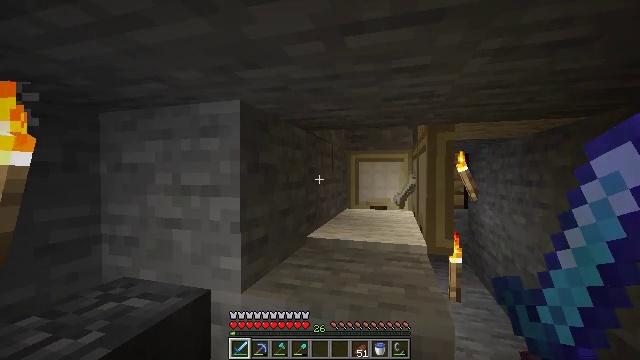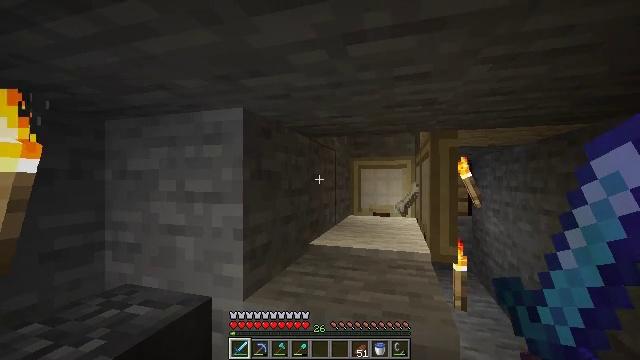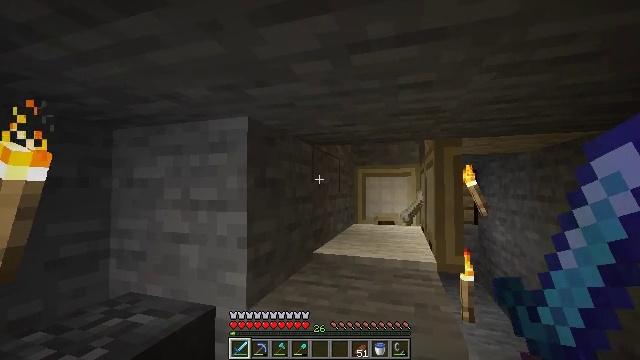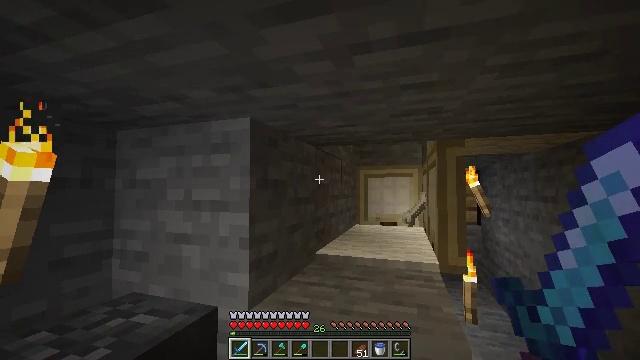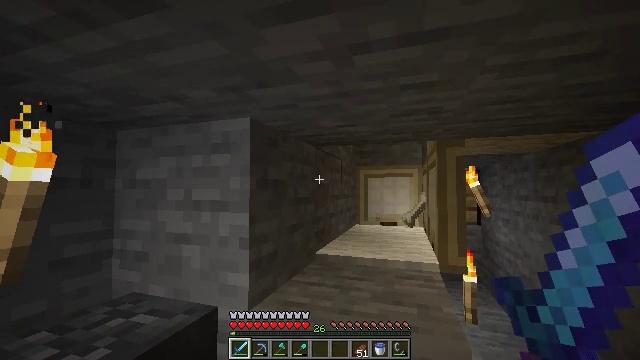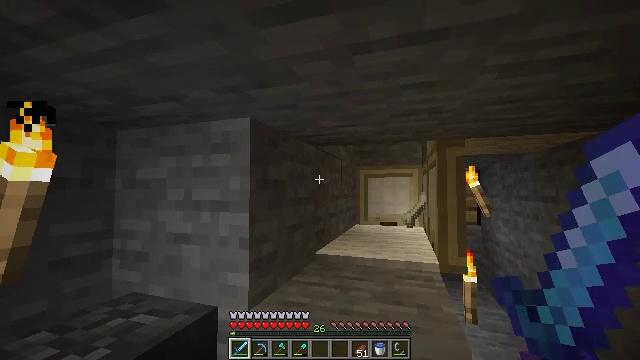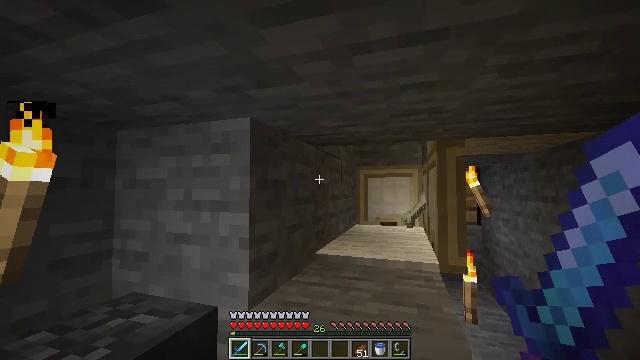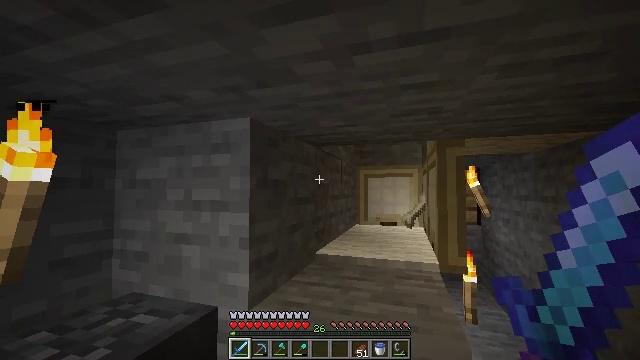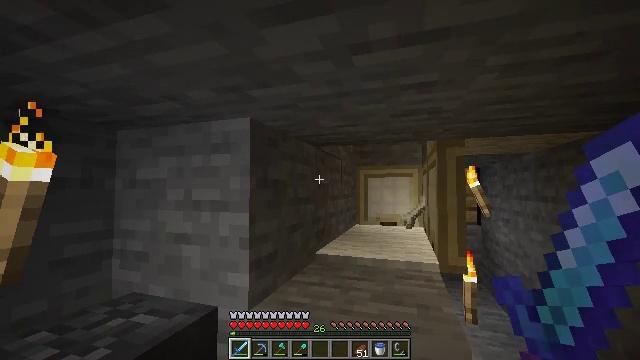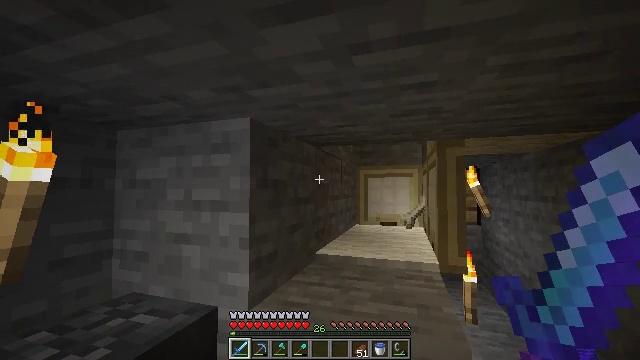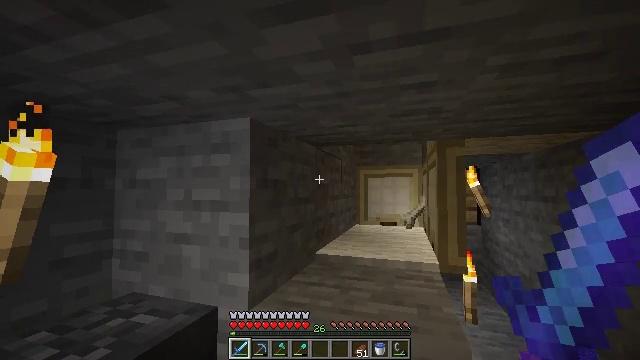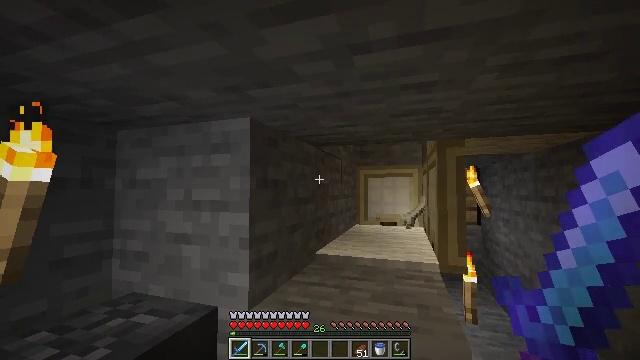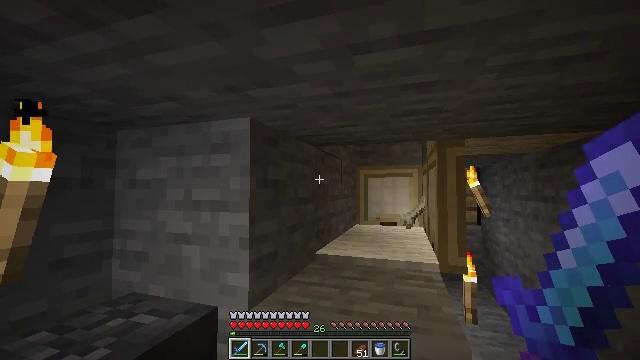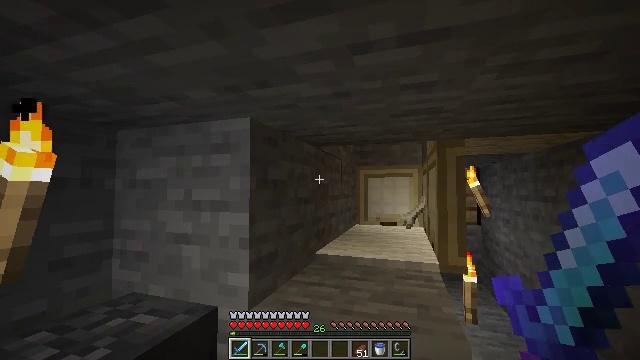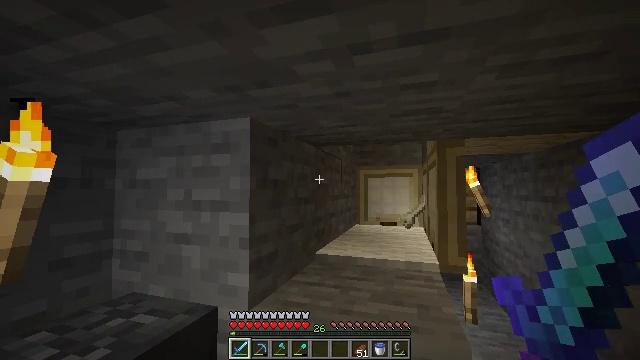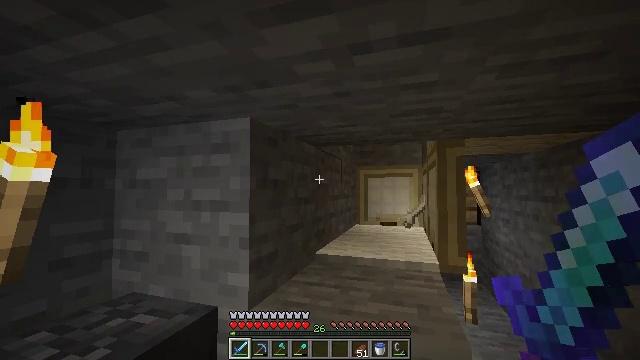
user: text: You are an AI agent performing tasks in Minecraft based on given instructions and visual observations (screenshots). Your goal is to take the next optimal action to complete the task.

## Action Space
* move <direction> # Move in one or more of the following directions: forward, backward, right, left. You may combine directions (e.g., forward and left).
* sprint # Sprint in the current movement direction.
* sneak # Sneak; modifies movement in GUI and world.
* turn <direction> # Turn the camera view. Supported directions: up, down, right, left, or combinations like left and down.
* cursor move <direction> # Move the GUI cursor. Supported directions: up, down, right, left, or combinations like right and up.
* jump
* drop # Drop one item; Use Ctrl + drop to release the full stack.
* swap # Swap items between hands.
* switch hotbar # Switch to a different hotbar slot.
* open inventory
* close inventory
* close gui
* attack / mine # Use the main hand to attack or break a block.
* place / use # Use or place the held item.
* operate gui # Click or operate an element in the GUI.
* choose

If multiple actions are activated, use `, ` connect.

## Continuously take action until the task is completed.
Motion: motion action
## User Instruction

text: Harvest the hopper from its place.
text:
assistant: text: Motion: turn up
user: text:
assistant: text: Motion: turn up
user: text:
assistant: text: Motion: no_op
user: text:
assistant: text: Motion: no_op
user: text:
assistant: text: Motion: no_op
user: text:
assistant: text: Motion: no_op
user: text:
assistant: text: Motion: no_op
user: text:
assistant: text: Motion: no_op
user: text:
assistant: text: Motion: no_op
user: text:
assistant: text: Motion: no_op
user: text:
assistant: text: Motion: no_op
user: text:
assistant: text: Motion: no_op
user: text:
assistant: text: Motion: no_op
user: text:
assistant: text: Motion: no_op
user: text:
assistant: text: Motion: no_op
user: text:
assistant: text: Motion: no_op
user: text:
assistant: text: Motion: no_op
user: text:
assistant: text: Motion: no_op
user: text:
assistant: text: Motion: no_op
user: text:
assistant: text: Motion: no_op
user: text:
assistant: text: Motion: no_op
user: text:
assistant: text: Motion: no_op
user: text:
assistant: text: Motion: no_op
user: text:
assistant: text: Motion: no_op
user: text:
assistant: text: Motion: no_op
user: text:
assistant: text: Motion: no_op
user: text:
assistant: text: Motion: no_op
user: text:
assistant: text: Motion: no_op
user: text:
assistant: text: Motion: no_op
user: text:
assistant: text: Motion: no_op